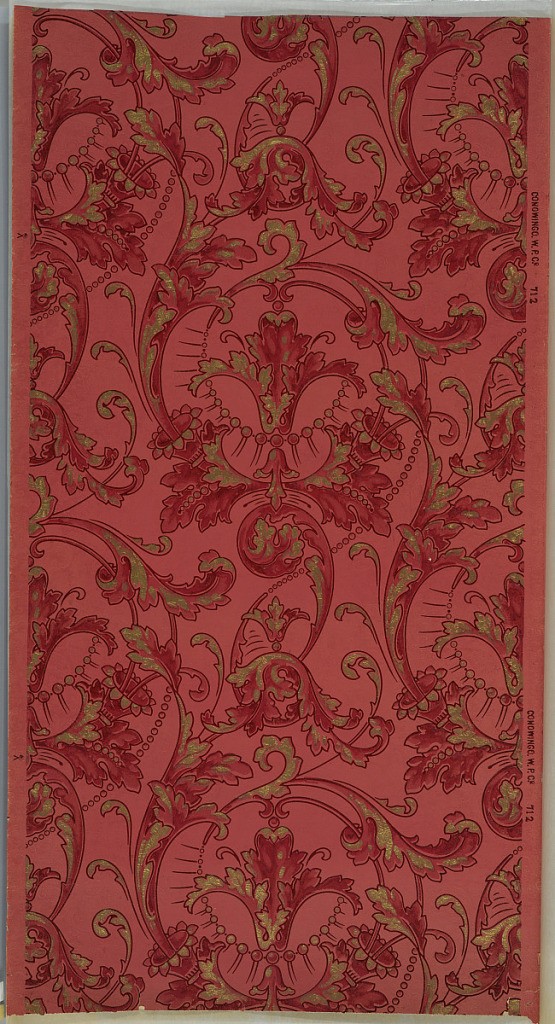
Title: Sidewall
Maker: Conowingo Wall Paper Company
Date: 1905–1915
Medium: Machine-printed paper
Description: Scrolling foliage with beading and acanthus leaves. Ground is pink. Embossed paper with small flowers and scroll motif. Printed in pinks and metallic gold.
Printed in right selvedge: "CONOWINGO.W.P. Co." Pattern No. "712"